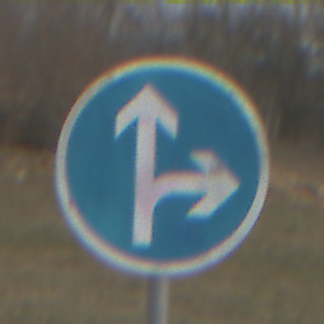
Verkehrszeichen: VorgeschriebeneFahrtrichtungGeradeausOderRechts
Umgebung: Outdoor, Nature
Tageszeit: MorningAfternoon
Wetter: PartlyCloudy
Licht: Natural
Jahreszeit: Autumn
Kontrast: LowContrast